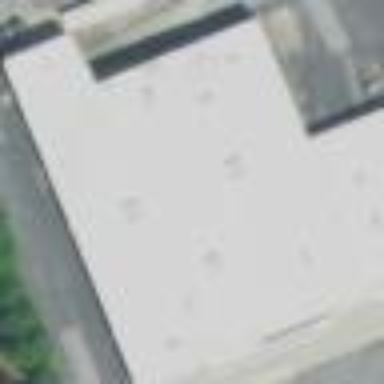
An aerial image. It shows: Retail building.